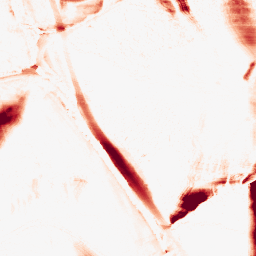
Category: morphological
Decomposition family: morphological_ellipse
Decomposition parameters: operation: opening
width: 10
height: 50
Upsampling method: lanczos
Upsampling parameters: scale: 4
Upsampling scale: 4